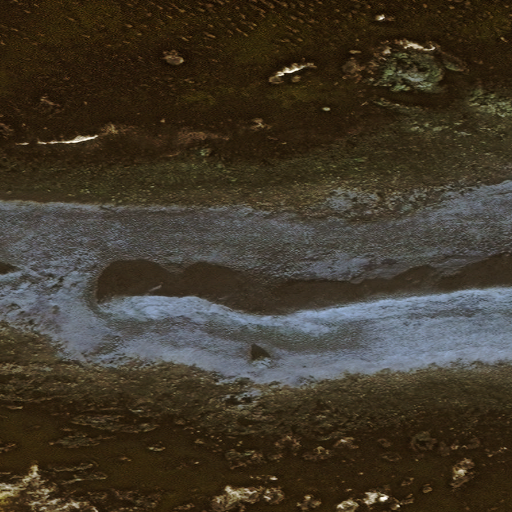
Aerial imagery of cape in Alaska named Husanax containing only unknown